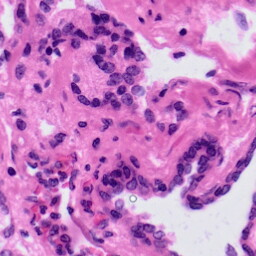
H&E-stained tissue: Prostate